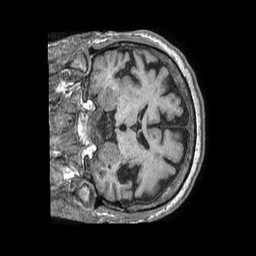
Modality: T1w
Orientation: coronal
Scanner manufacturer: philips
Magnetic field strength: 1.5 T
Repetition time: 0.007553 s
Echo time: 0.003427 s